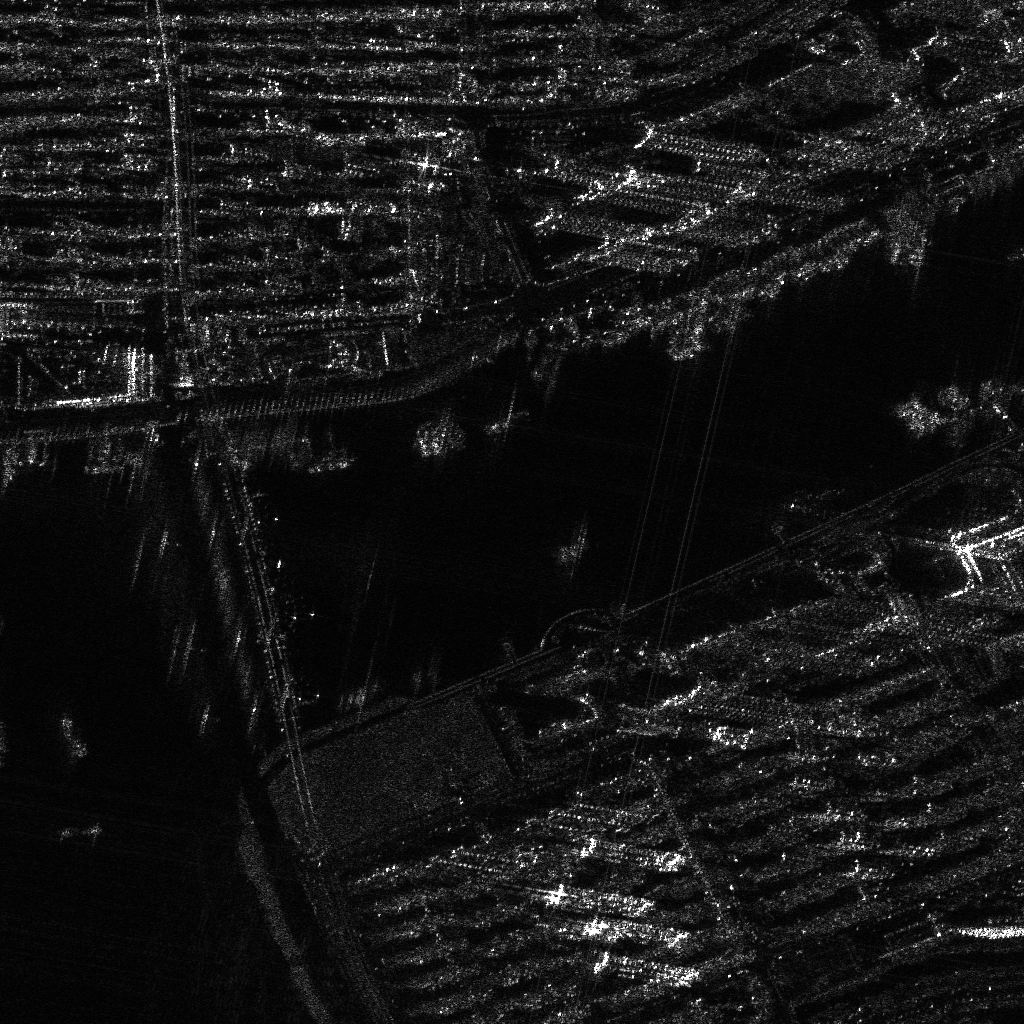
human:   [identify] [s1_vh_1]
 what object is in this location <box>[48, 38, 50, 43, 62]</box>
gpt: <ref>1 large fishing at the center</ref>